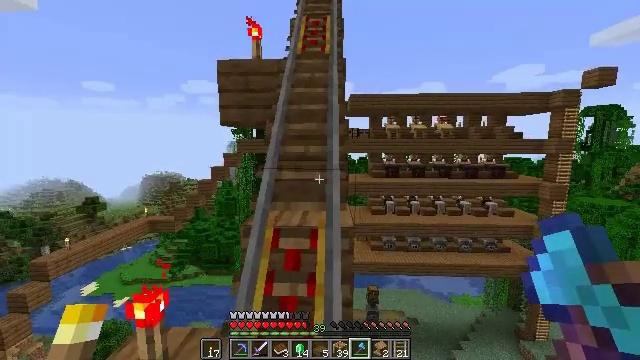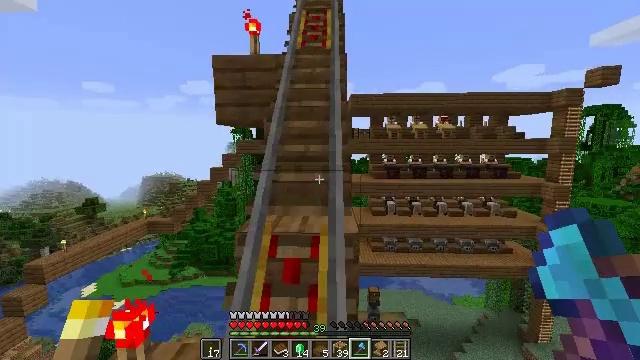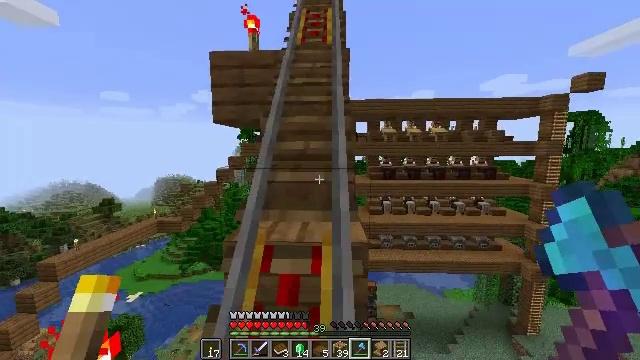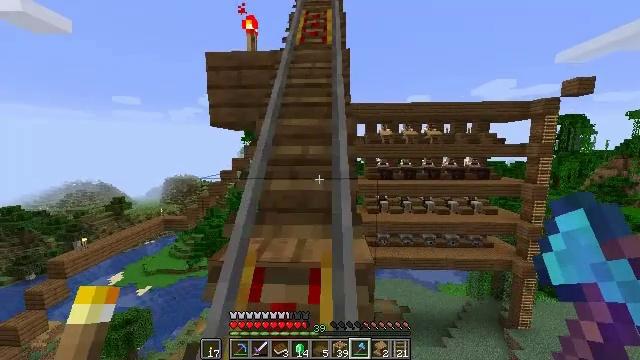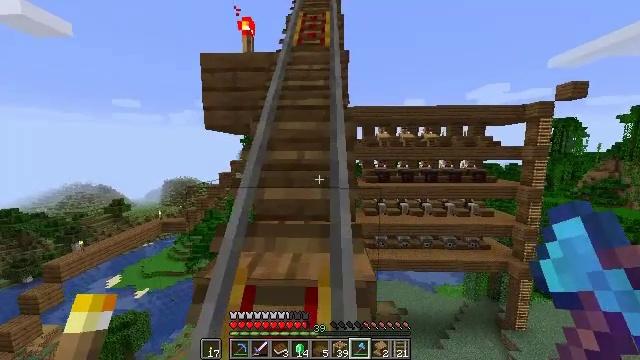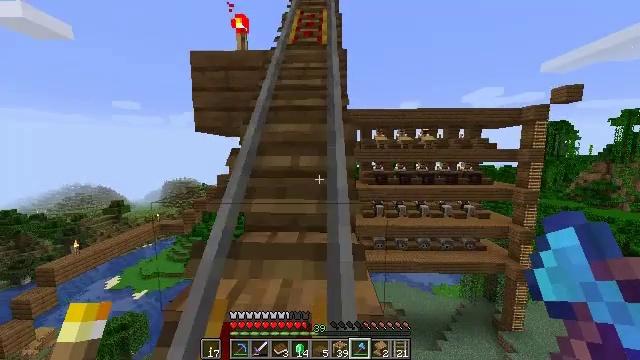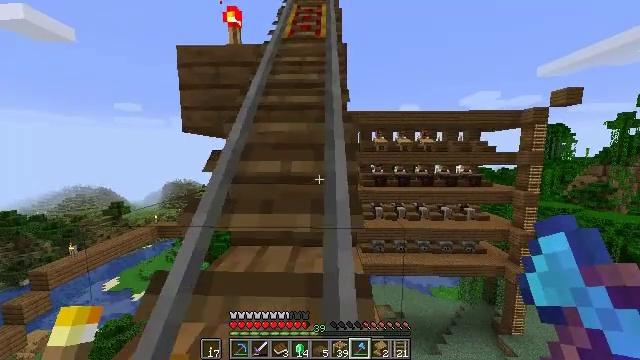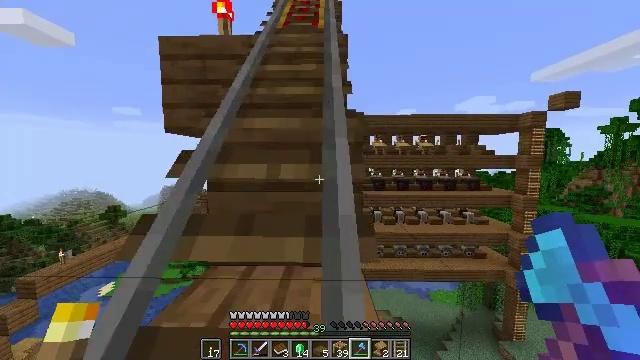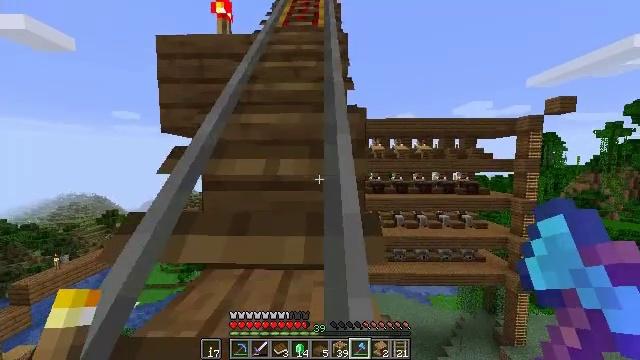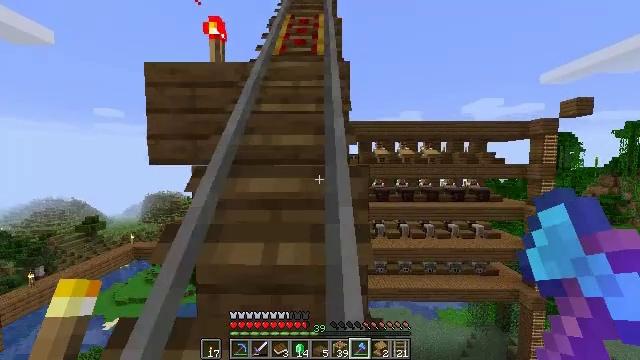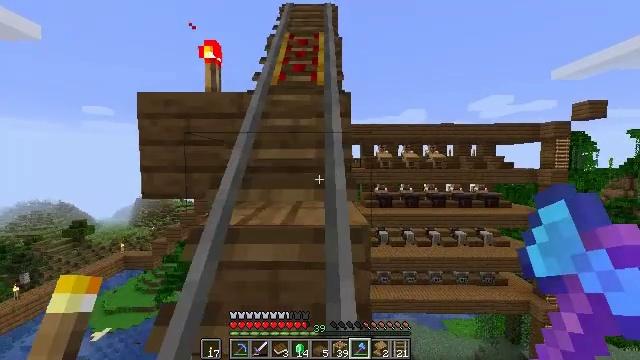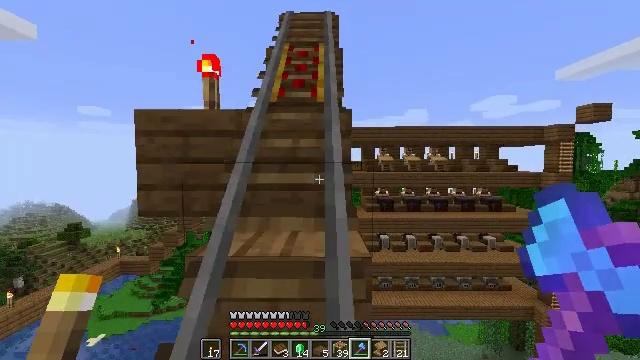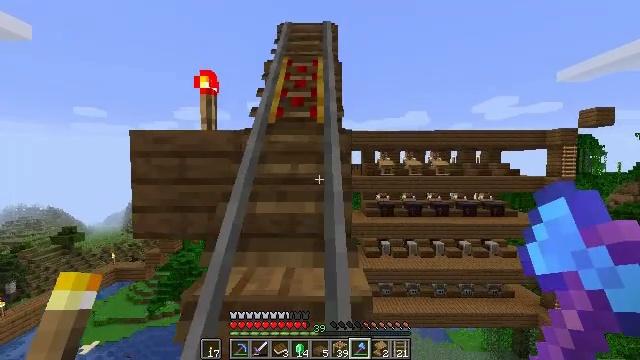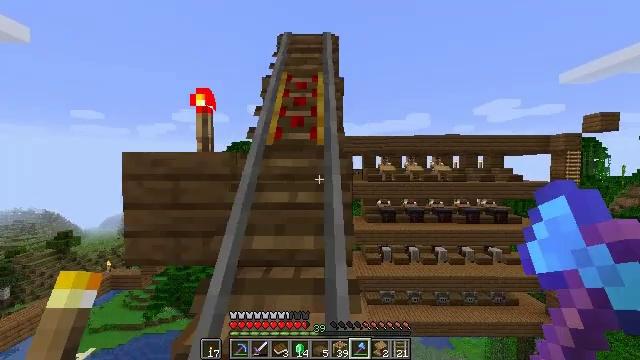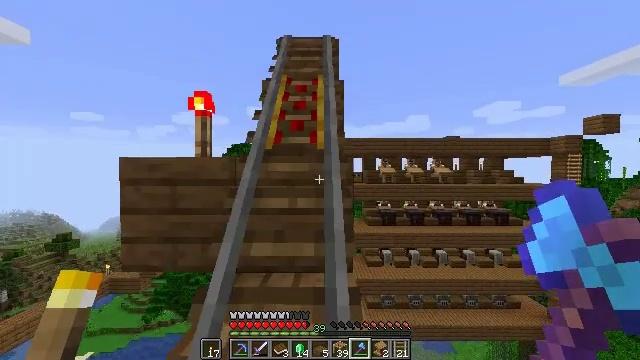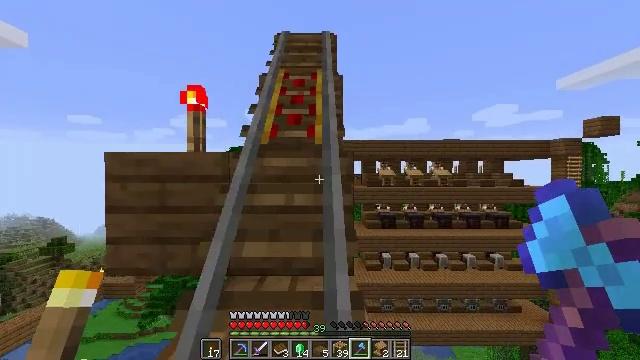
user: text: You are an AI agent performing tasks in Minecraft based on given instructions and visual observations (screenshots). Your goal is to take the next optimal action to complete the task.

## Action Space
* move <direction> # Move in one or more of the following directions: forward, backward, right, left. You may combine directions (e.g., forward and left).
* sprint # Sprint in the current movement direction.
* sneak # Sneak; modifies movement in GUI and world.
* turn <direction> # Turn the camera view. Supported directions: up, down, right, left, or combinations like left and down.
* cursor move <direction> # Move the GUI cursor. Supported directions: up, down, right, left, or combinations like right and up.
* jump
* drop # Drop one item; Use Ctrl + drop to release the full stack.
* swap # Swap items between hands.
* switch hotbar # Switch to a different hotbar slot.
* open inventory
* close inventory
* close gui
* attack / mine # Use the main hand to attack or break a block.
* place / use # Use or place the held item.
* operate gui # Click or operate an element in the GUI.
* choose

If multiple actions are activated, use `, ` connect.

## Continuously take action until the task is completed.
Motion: motion action
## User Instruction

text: Reclaim the spruce slab for later use.
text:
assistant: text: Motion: move forward, sprint
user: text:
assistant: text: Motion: move forward, sprint
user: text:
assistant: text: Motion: move forward, sprint
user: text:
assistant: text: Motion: move forward
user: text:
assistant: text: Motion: move forward
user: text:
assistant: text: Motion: move forward
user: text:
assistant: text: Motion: move forward
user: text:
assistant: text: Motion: move forward
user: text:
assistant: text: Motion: move forward, jump
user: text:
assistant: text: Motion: move forward, jump
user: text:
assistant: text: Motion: move forward, jump
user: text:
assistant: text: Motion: move forward, jump
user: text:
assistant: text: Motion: move forward, jump
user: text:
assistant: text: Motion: move forward, jump
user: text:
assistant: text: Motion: move forward, jump
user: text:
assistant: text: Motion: move forward, jump
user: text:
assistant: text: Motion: move forward, jump
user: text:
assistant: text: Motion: move forward, sprint, jump
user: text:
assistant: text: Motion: move forward, sprint, jump
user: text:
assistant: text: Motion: move forward, sprint, jump
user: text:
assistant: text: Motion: move forward, sprint, jump
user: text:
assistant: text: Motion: move forward, sprint, jump
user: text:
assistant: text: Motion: move forward, jump
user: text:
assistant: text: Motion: move forward, jump
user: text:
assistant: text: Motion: move forward, jump
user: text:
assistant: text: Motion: move forward, jump
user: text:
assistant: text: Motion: move forward, jump
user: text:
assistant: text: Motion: move forward, jump
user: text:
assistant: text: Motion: move forward, sprint, jump
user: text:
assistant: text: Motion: move forward, sprint, jump